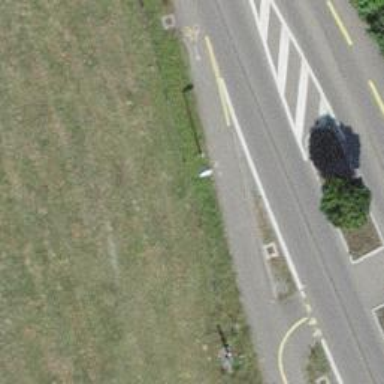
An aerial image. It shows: Asphalt cycleway.